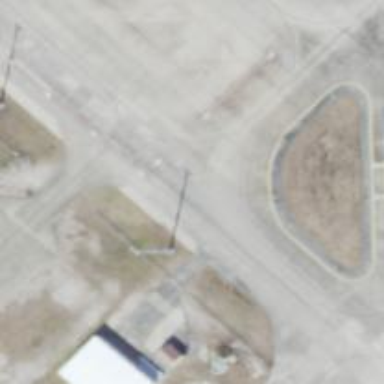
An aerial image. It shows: Asphalt taxiway in the airport.